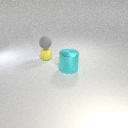
small yellow rubber sphere to the left of large cyan metal cylinder